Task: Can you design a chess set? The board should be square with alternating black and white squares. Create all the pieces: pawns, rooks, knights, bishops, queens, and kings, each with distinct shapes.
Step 1430:
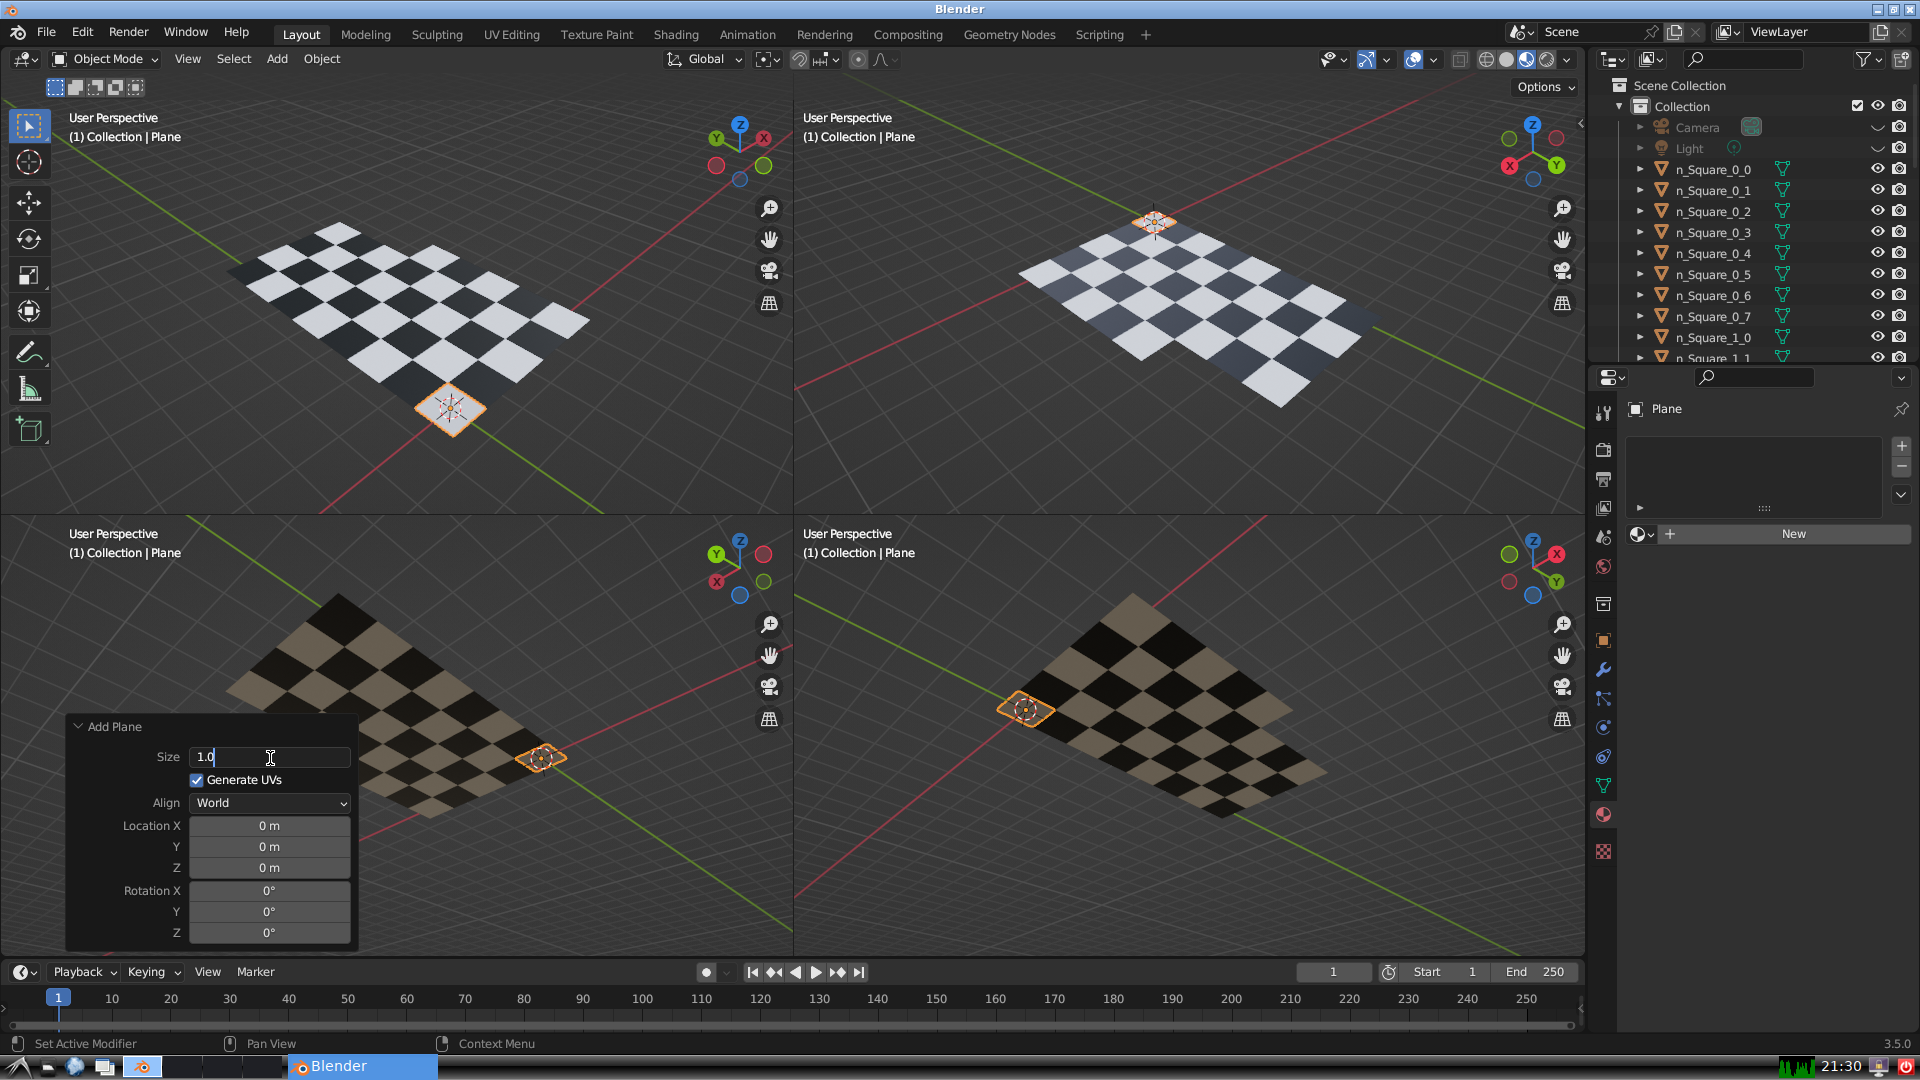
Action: {"key_press": ['Return']}